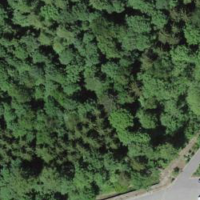
EUNIS habitat code: 41
Species observed at this site:
Lonicera acuminata